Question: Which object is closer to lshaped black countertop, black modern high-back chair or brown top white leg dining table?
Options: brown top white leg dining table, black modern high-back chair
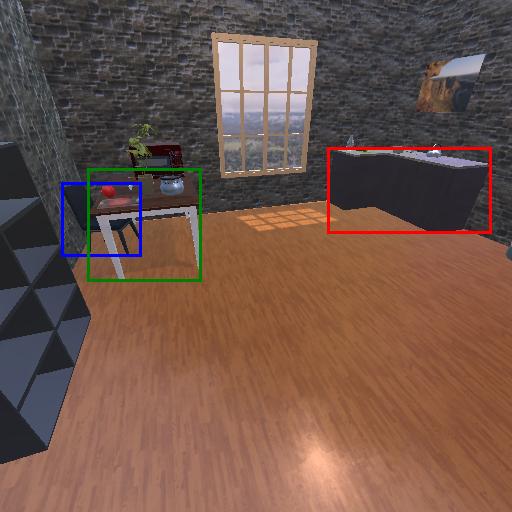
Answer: brown top white leg dining table